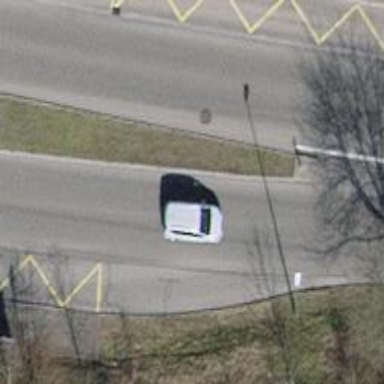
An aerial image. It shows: Bus stop with designated stop position for public transport.